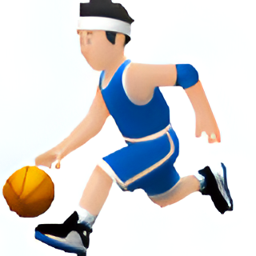
Name: man with ball type 1 2
Emoji: ⛹🏻‍♂️
Group: People & Body
Sub-group: person-sport